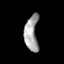
Tissue: lung
Cell type: Epithelial cells
Senescence score: 0.2251
Nuclear area (px): 472
Mean DAPI intensity: 163.805